Interaction volume radius: 10 \u00c5
Interaction volume height: 25 \u00c5
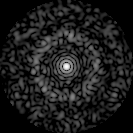
Disorder parameter: 0.8541